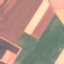
Land use / land cover class: AnnualCrop